Field crop: maize
Growth stage: 1
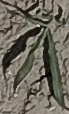
Species: sorghum